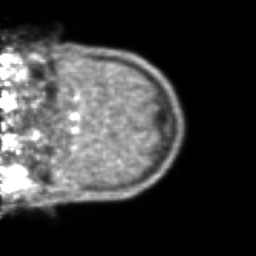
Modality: PET
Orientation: coronal
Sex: male
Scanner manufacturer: ge